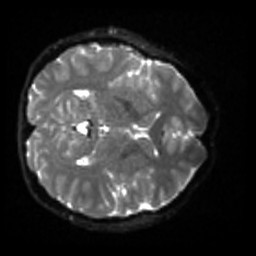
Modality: sbref
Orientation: axial
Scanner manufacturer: siemens
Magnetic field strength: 3 T
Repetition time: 4 s
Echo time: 0.0594 s